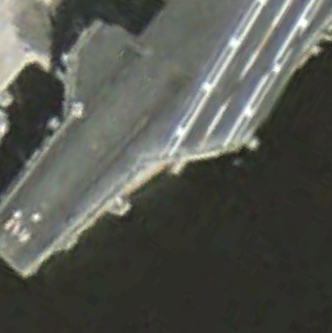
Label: aircraft_carrier